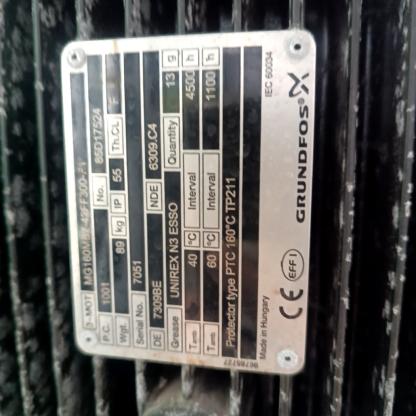
Klasa: tabliczka-znamionowa